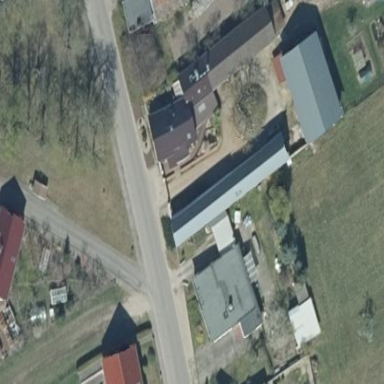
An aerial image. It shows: Gabled building with roof oriented along its structure.